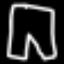
Label: pants